Для вас собран крутильный маятник: деревянная линейка $(1)$ подвешена на четырёх вертикальных нитях $(2)$, закрепленных в штативе. На линейку поставлены два одинаковых груза $(3)$, которые вы можете передвигать по линейке, изменяя их расстояние до середины линейки $l$. В центре линейки на пластилине закреплено небольшое стеклышко $(4)$, на которое падает луч лазера $(5)$, отраженный луч должен попадать на бумажную мерную ленту $(6)$, прикрепленную к шторе вашей кабины. Линейка может совершать крутильные колебания вокруг вертикальной оси, которые Вам предстоит исследовать. Амплитудой колебания называется максимальное отклонение от положения равновесия. Расположите лазер так, чтобы его луч попадал на стеклышко маятника, а его отражение попадало на мерную ленту. При вращении линейки отраженный луч должен двигаться по мерной ленте, или вблизи нее. Координату зайчика следует отсчитывать от его положения при неподвижной линейке (в положении равновесия).
Часть A. Закон движения Расположите грузы на концах линейки.
Используя секундомер с памятью этапов, измерьте зависимость координаты зайчика на шкале от времени $x(t)$. Постройте график полученной зависимости.
Часть B. Изучение колебаний
Укажите, в каких пределах координат зайчика, его движение можно считать равномерным. Найдите скорость этого движения.
Исследуйте зависимость периода колебаний маятника от их амплитуды. Измерения проводите при грузах, расположенных на концах линейки. Сформулируйте закон, описывающий ваши результаты.
Теоретические расчеты показывают, что при симметричном положении грузов на линейке период колебаний зависит от величины $l$ по закону \begin{equation} \begin{equation} \begin{equation} T = \sqrt{Al^2+B} \begin{equation} T = \sqrt{Al^2+B} \begin{equation} T = \sqrt{Al^2+B} \tag{1}\end{equation} \begin{equation} T = \sqrt{Al^2+B} \tag{1}\end{equation} \begin{equation} T = \sqrt{Al^2+B} \tag{1}\end{equation} Экспериментально докажите, что данная формула является верной, рассчитайте численные значения постоянных коэффициентов $A$, $B$ в этой формуле.
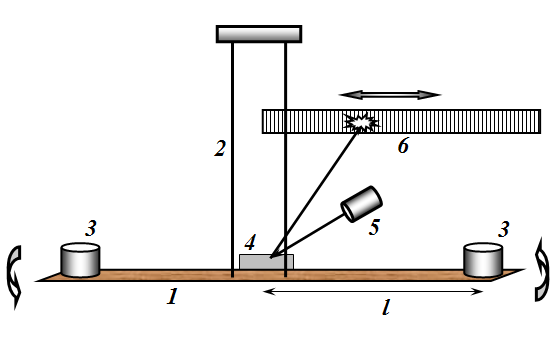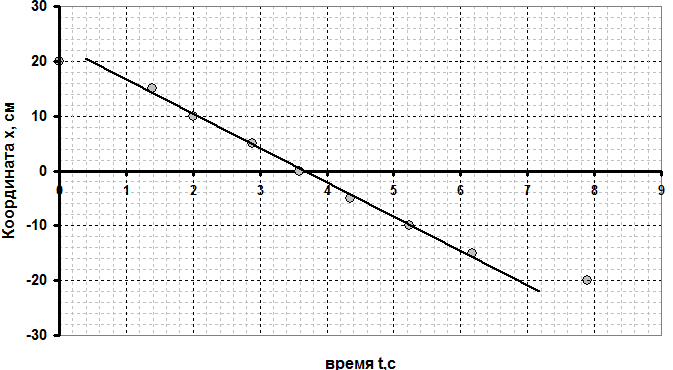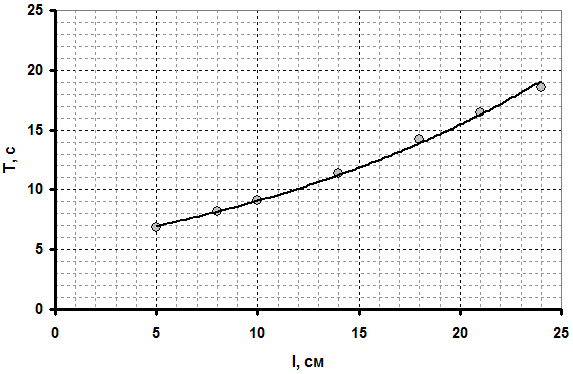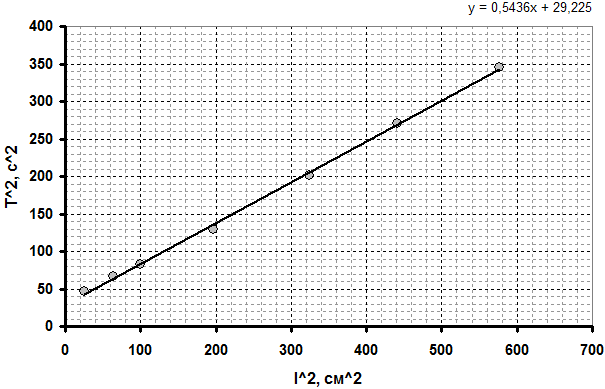
Используя секундомер с памятью этапов, измерьте зависимость координаты зайчика на шкале от времени $x(t)$. Постройте график полученной зависимости.
Решение: Прежде всего, успешное выполнение этого задания возможно только при правильной и аккуратной юстировке установки. Для измерений удобно записывать в память секундомера времена прохождения зайчика через определенные точки – фактически снимается зависимость времени от координаты. Результаты этих измерений приведены в таблице ниже и на графике на рис. 1. Как это ни странно на первый взгляд, график является практически прямой линией — т.е. движение близко к равномерному. | $X,~см$ | 20 | 15 | 10 | 5 | 0 | -5 | -10 | -15 | -20 | | --- | --- | --- | --- | --- | --- | --- | --- | --- | --- | | $T,~с$ | 0.00 | 1.39 | 2.00 | 2.89 | 3.59 | 4.35 | 5.23 | 6.17 | 7.89 |
Ответ: | $X,~см$ | 20 | 15 | 10 | 5 | 0 | -5 | -10 | -15 | -20 | | --- | --- | --- | --- | --- | --- | --- | --- | --- | --- | | $T,~с$ | 0.00 | 1.39 | 2.00 | 2.89 | 3.59 | 4.35 | 5.23 | 6.17 | 7.89 | Ответ: $X,~см$20151050-5-10-15-20$T,~с$0.001.392.002.893.594.355.236.177.89
Ответ: Как это ни странно на первый взгляд, график является практически прямой линией — т.е. движение близко к равномерному.

Укажите, в каких пределах координат зайчика, его движение можно считать равномерным. Найдите скорость этого движения.
Ответ: Как следует из рисунка 1, движение можно считать равномерным в интервале координат примерно равным $[-15,+15]~см$. Скорость найденная по графику примерно равна $v = 6.3~ {см}/{с}$.

Исследуйте зависимость периода колебаний маятника от их амплитуды. Измерения проводите при грузах, расположенных на концах линейки. Сформулируйте закон, описывающий ваши результаты.
Ответ: Эксперимент однозначно говорит, что период колебаний от амплитуды не зависит!

Теоретические расчеты показывают, что при симметричном положении грузов на линейке период колебаний зависит от величины $l$ по закону  \begin{equation}  T = \sqrt{Al^2+B}  \tag{1}\end{equation}  Экспериментально докажите, что данная формула является верной, рассчитайте численные значения постоянных коэффициентов $A$, $B$ в этой формуле.
Решение: Результаты измерений периодов колебаний, при различных расстояниях до грузов приведены в Таблице 2. Таблица 2. Зависимость периода от расстояния до грузов. $L,~см$$T,~с$ $L^2,~см$$T^2,~с$56.87 2547.2088.19 6467.08109.08 10082.451411.35 196128.821814.18 324201.072116.46 441270.932418.58 576345.22 Для проверки приведенной формулы следует построить зависимость квадрата периода от квадрата расстояния.$T = \sqrt{Al^2+B} \implies T^2 = Al^2+B$ Графики прямых измерений и возведенных в квадрат показаны на рис. 2 -3.   По графику найдены параметры зависимости: | $L,~см$ | $T,~с$ | | $L^2,~см$ | $T^2,~с$ | | --- | --- | --- | --- | --- | | 5 | 6.87 | | 25 | 47.20 | | 8 | 8.19 | | 64 | 67.08 | | 10 | 9.08 | | 100 | 82.45 | | 14 | 11.35 | | 196 | 128.82 | | 18 | 14.18 | | 324 | 201.07 | | 21 | 16.46 | | 441 | 270.93 | | 24 | 18.58 | | 576 | 345.22 |
Ответ: Видно, что «квадратная» зависимость линейна, что подтверждает справедливость приведенной формулы.  По графику найдены параметры зависимости:
Ответ: \[A = 54~{см^2}/{с^2}, \qquad B=29~с^2\]
Темы:
E, Механика, Бифилярный подвес, Колебания, IEPhO, Физический маятник